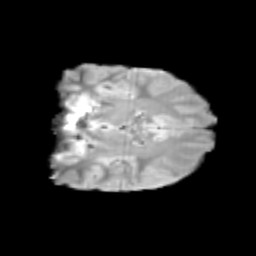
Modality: T2w
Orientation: coronal
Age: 11
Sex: male
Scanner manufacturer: siemens
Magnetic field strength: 3 T
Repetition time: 3.8 s
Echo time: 0.07 s